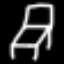
Label: chair